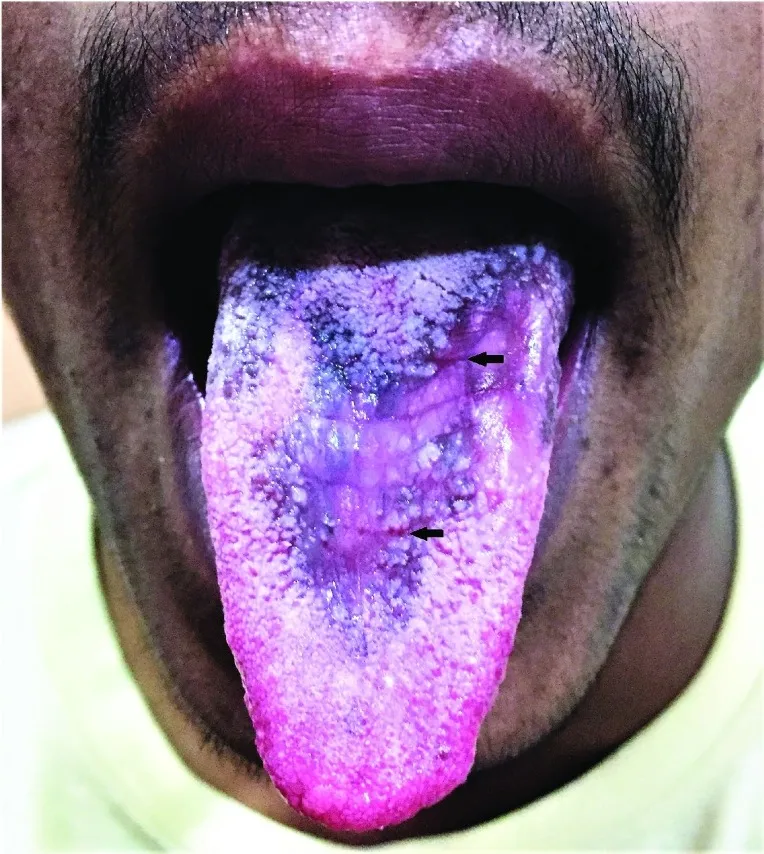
Dorsum of the tongue revealing violaceous to dark grey discoloration and blunted papillae in the centre with few tiny bright red erosions (black arrow) and interspersed white reticular lesions.
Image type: medical_photograph (skin_photograph)